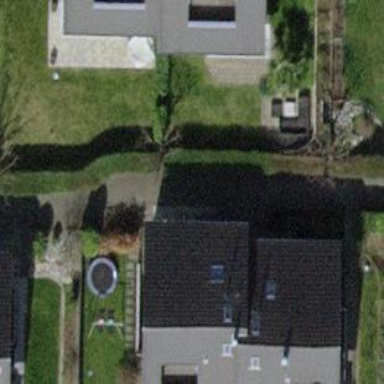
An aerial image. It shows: Semi-detached house.